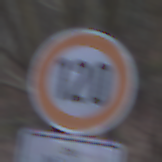
Verkehrszeichen: Geschwindigkeit120
Zusatzzeichen unten: BeiNaesse
Umgebung: Outdoor, Nature
Tageszeit: MorningAfternoon
Wetter: Overcast
Licht: Natural
Jahreszeit: Winter
Kontrast: LowContrast